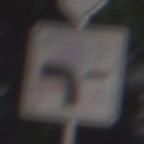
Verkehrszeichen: VerlaufVorfahrtsstrasse6
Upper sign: Vorfahrtsstrasse
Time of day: Night
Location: Outdoor (Suburban)
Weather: PartlyCloudy
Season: NotSpecified
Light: Artificial